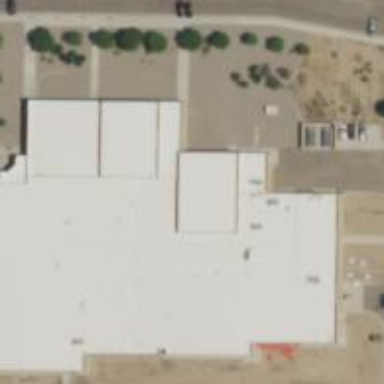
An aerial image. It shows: Building.